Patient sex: M
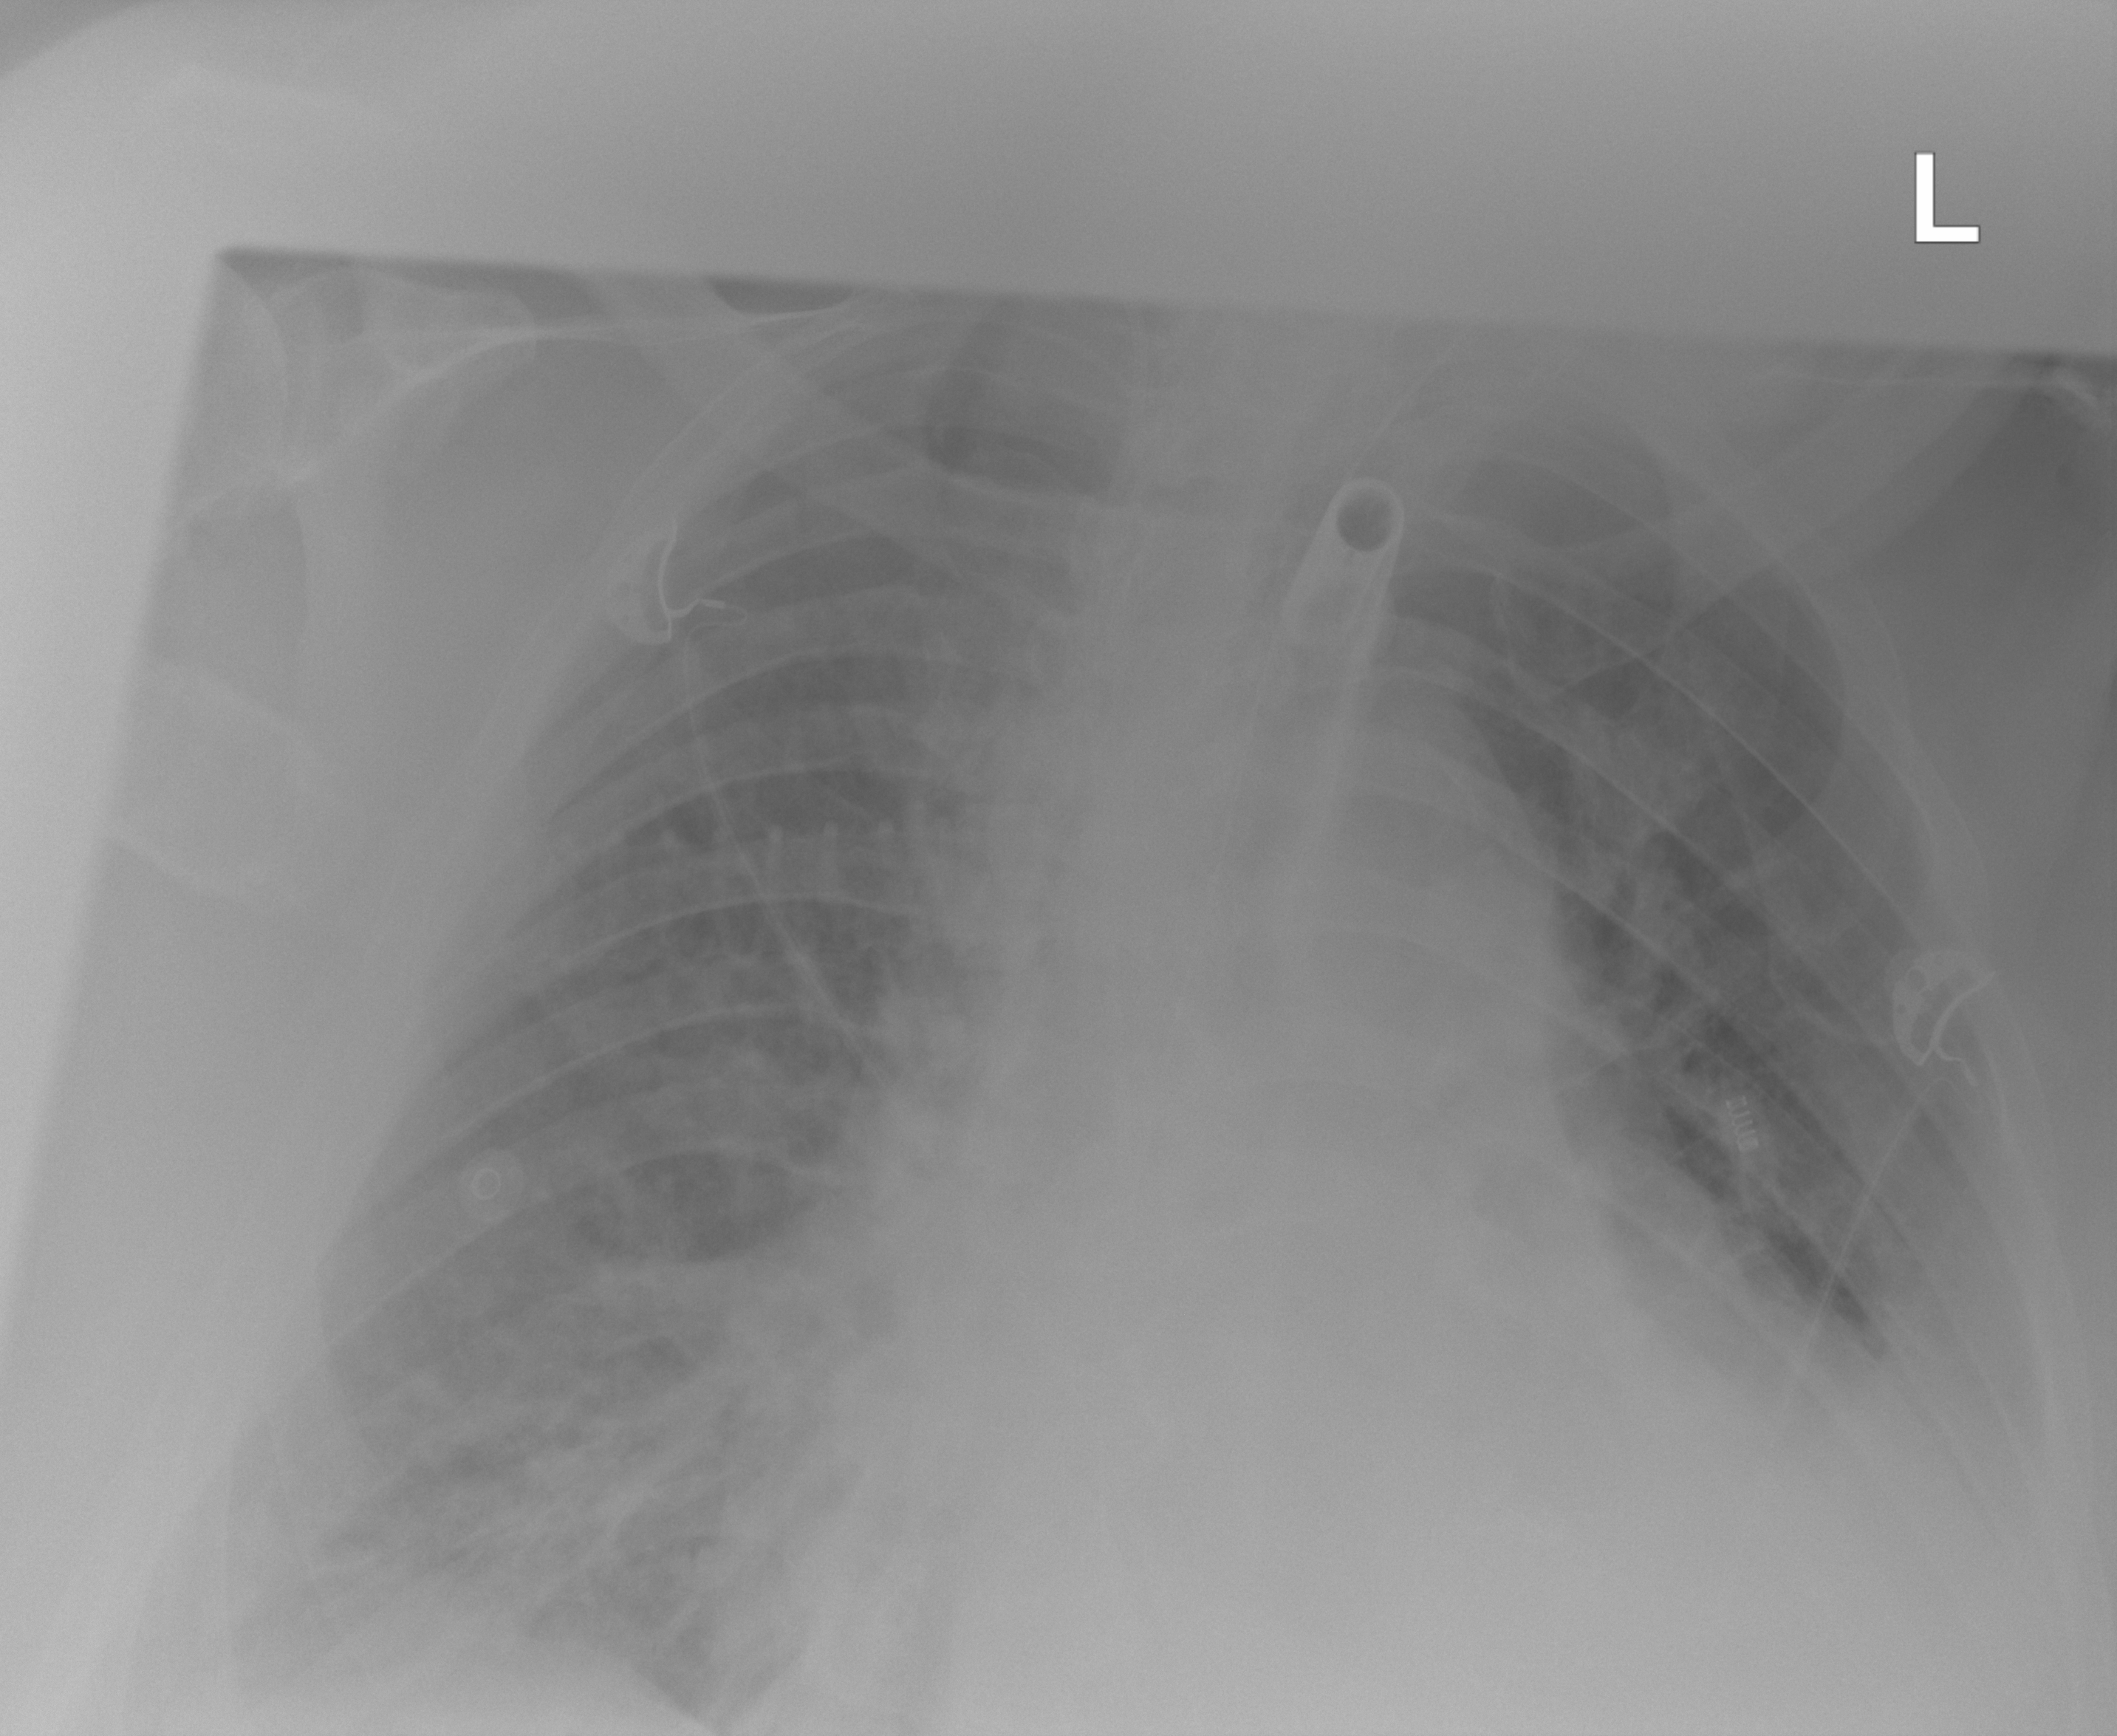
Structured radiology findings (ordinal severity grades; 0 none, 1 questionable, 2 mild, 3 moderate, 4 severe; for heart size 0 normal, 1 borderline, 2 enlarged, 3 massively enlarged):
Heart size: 2
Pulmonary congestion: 2
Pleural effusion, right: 0
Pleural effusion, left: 2
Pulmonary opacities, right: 2
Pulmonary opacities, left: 0
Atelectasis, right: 2
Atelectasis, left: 2